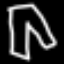
Label: pants